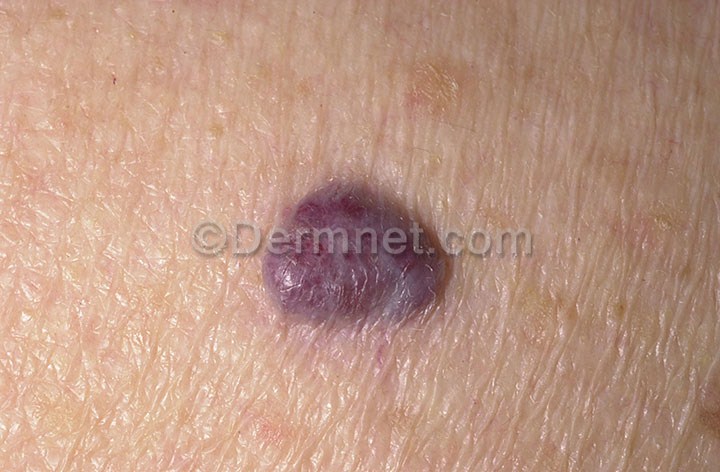
Disease: Vascular Tumors